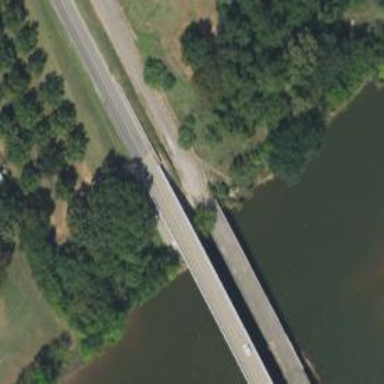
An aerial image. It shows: Bridge.